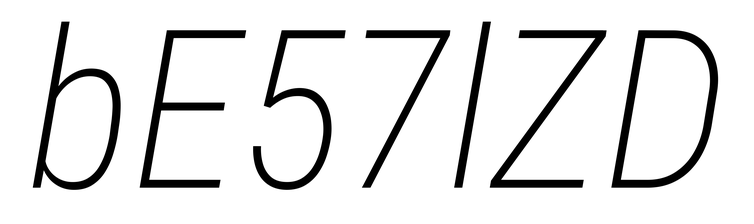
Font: Roboto-Italic_Condensed_ExtraLight_Italic